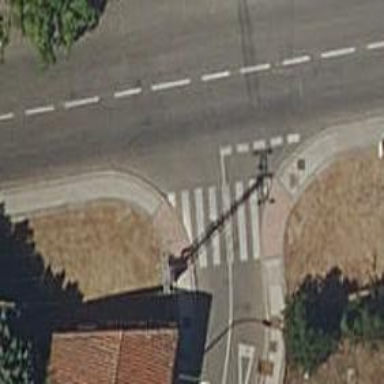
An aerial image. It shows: Footway crossing paved with paving stones.